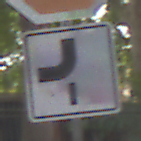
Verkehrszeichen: VerlaufVorfahrtsstrasse7
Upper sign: Stop
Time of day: MorningAfternoon
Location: Outdoor (Urban)
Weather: Overcast
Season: NotSpecified
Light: Natural